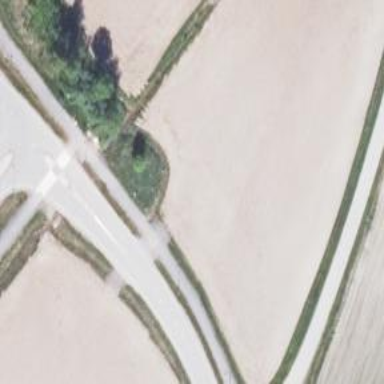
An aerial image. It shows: Cycleway.